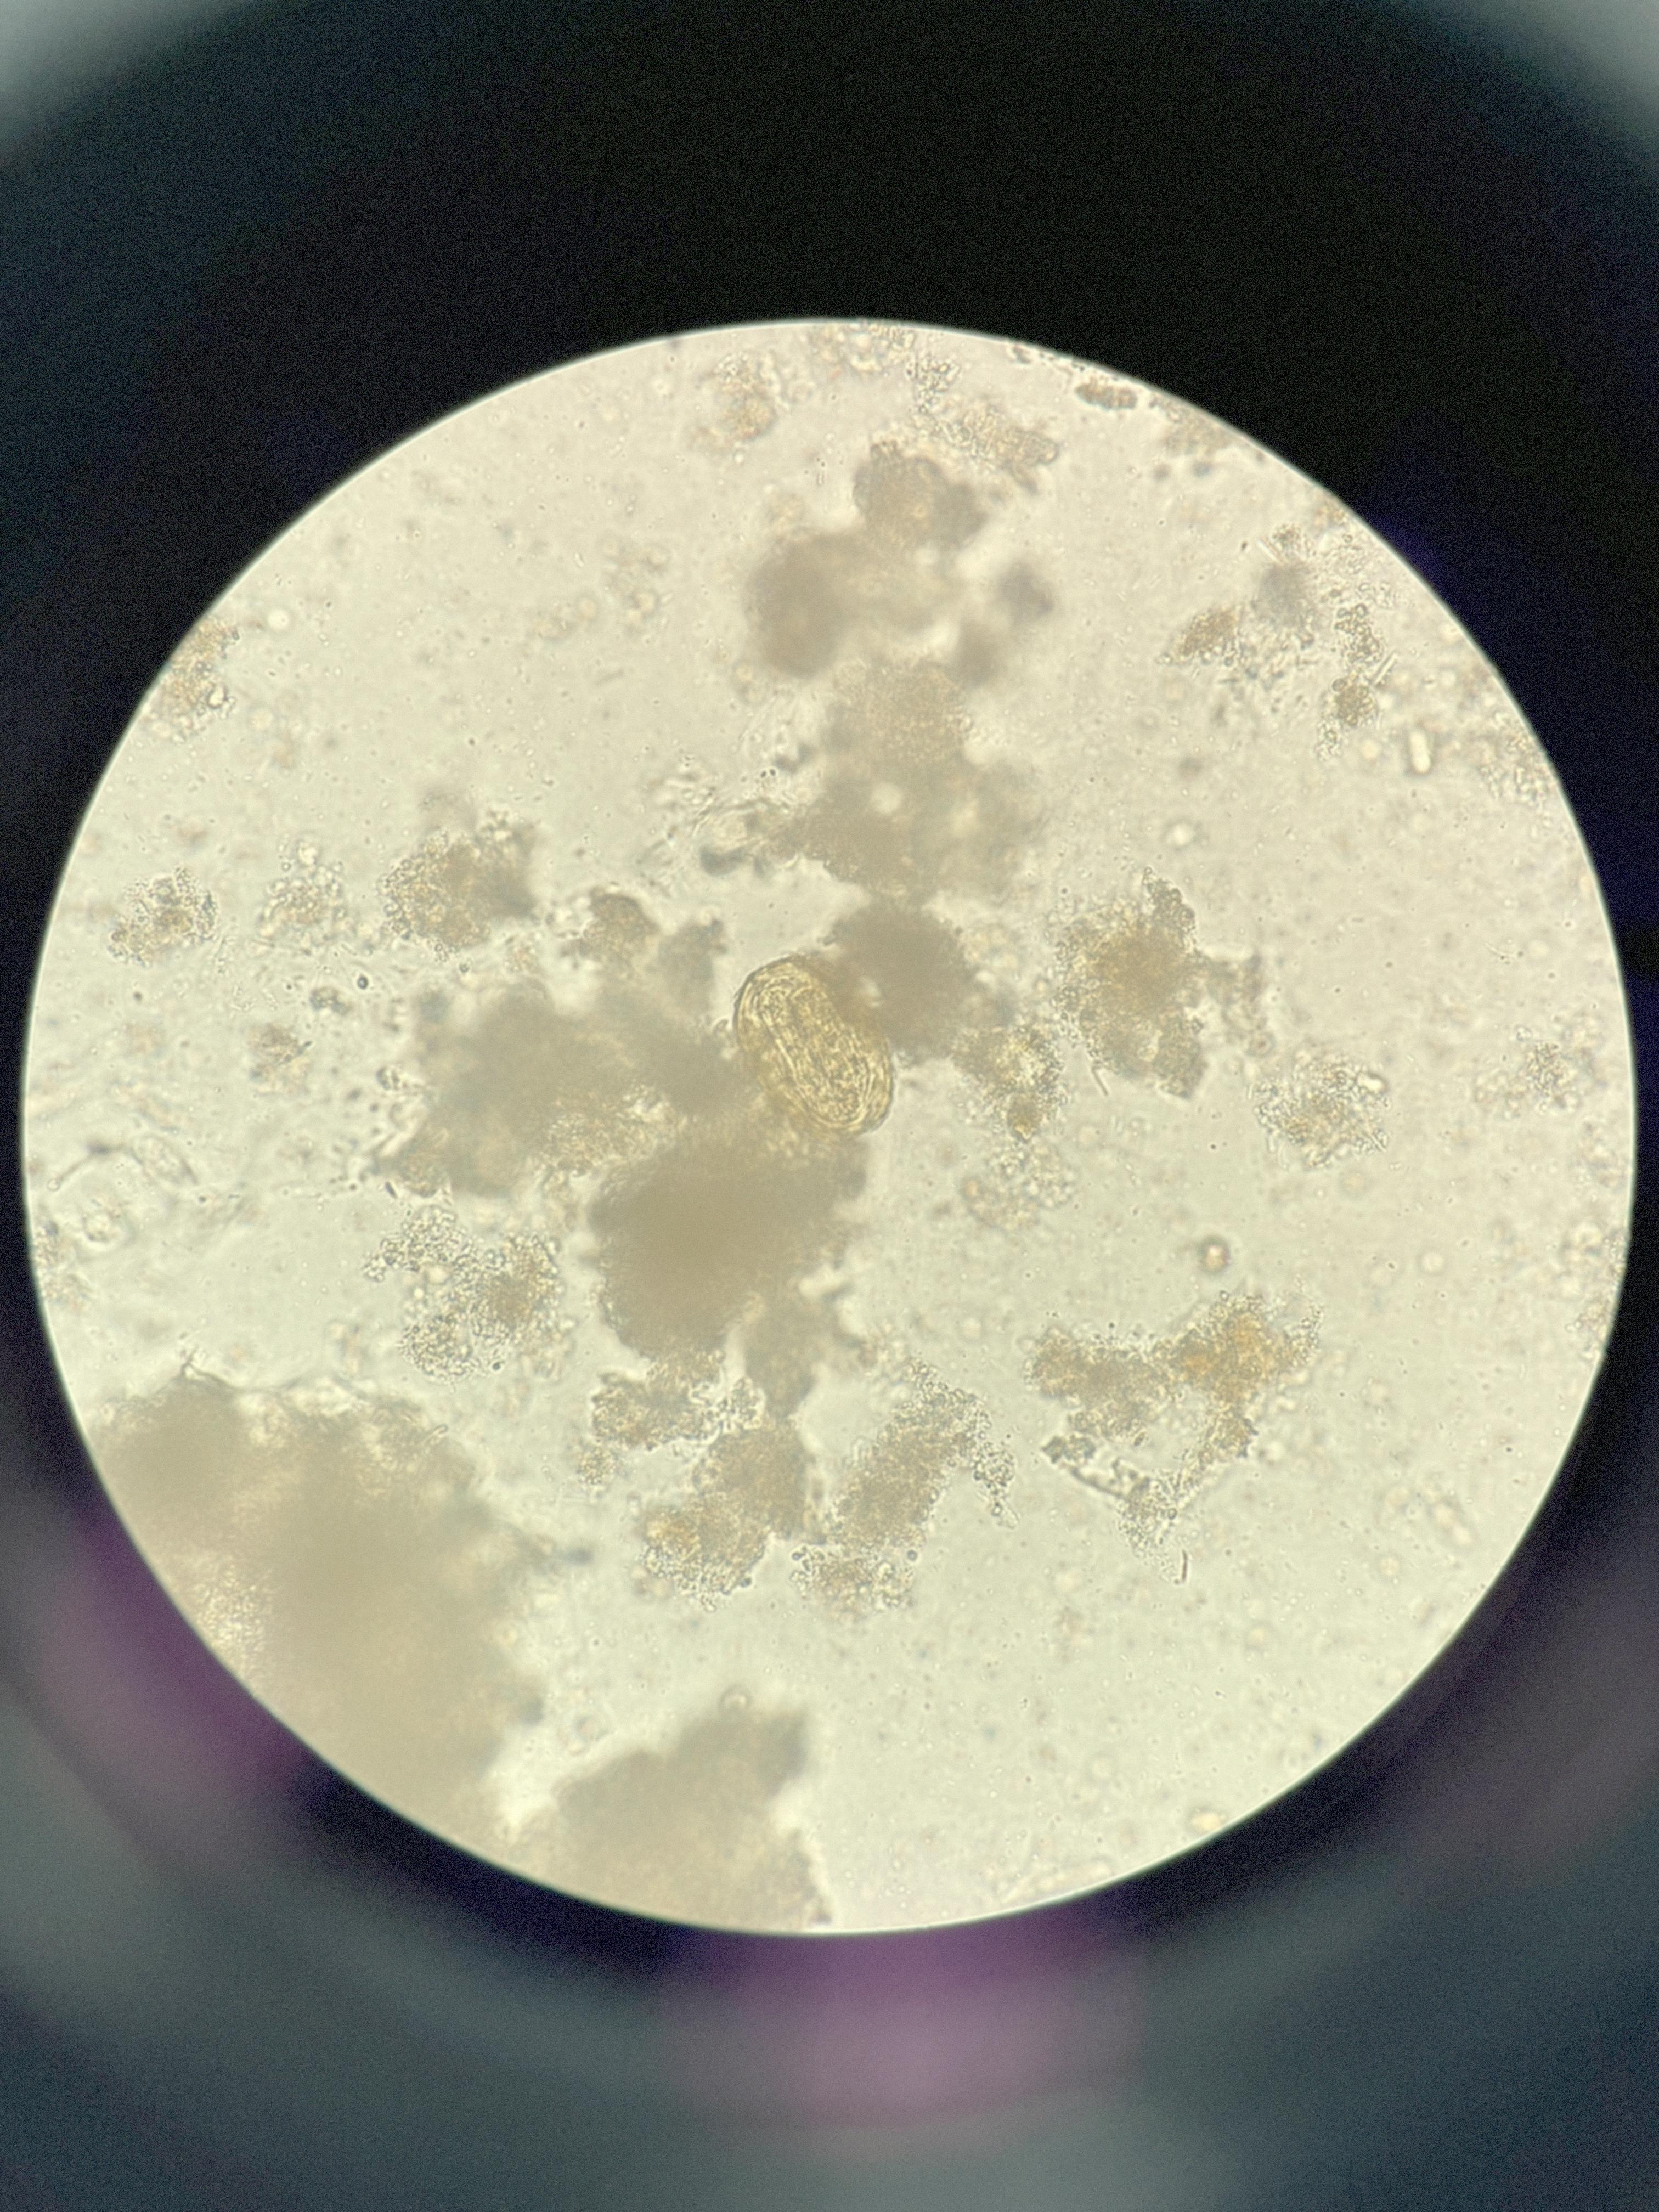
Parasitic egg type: Ascaris lumbricoides